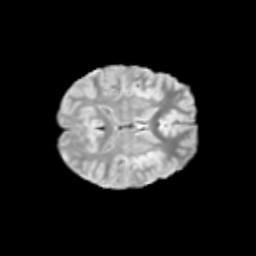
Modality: T2w
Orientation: axial
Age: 12
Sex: male
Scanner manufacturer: siemens
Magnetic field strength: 3 T
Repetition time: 3.8 s
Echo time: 0.07 s